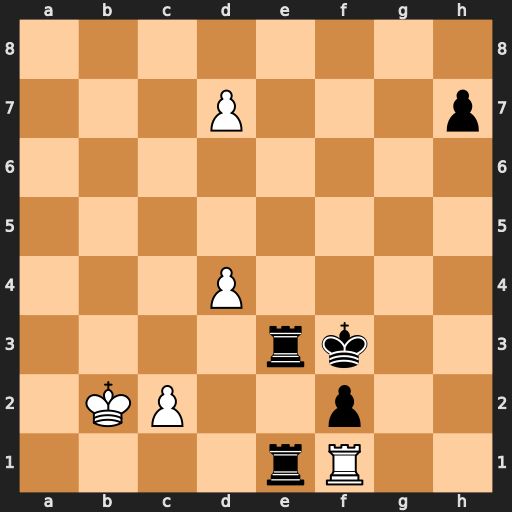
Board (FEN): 8/3P3p/8/8/3P4/4rk2/1KP2p2/4rR2
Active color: w
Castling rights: -
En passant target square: -
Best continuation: Rxf2+ Kxf2 d8=Q